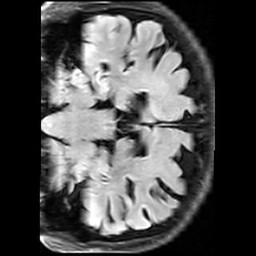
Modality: FLAIR
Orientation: coronal
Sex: male
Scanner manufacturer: siemens
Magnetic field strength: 3 T
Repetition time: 10 s
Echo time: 0.09 s